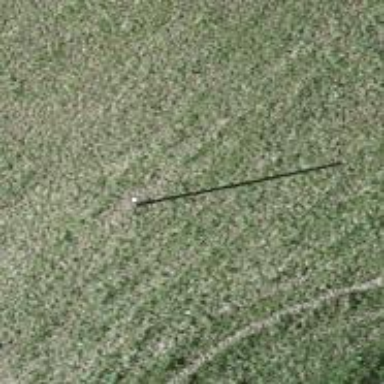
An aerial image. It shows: Utility pole in the image.